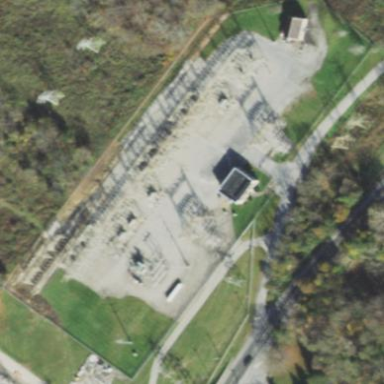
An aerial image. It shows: Outdoor distribution-level power substation enclosed by fence.